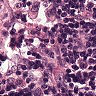
Metastatic tissue present: no